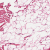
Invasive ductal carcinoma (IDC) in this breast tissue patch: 0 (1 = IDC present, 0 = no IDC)